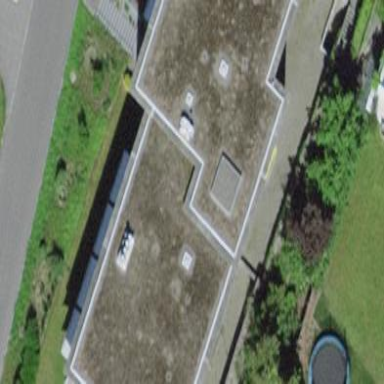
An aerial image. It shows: School building.